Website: macys
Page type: delivery-shipping
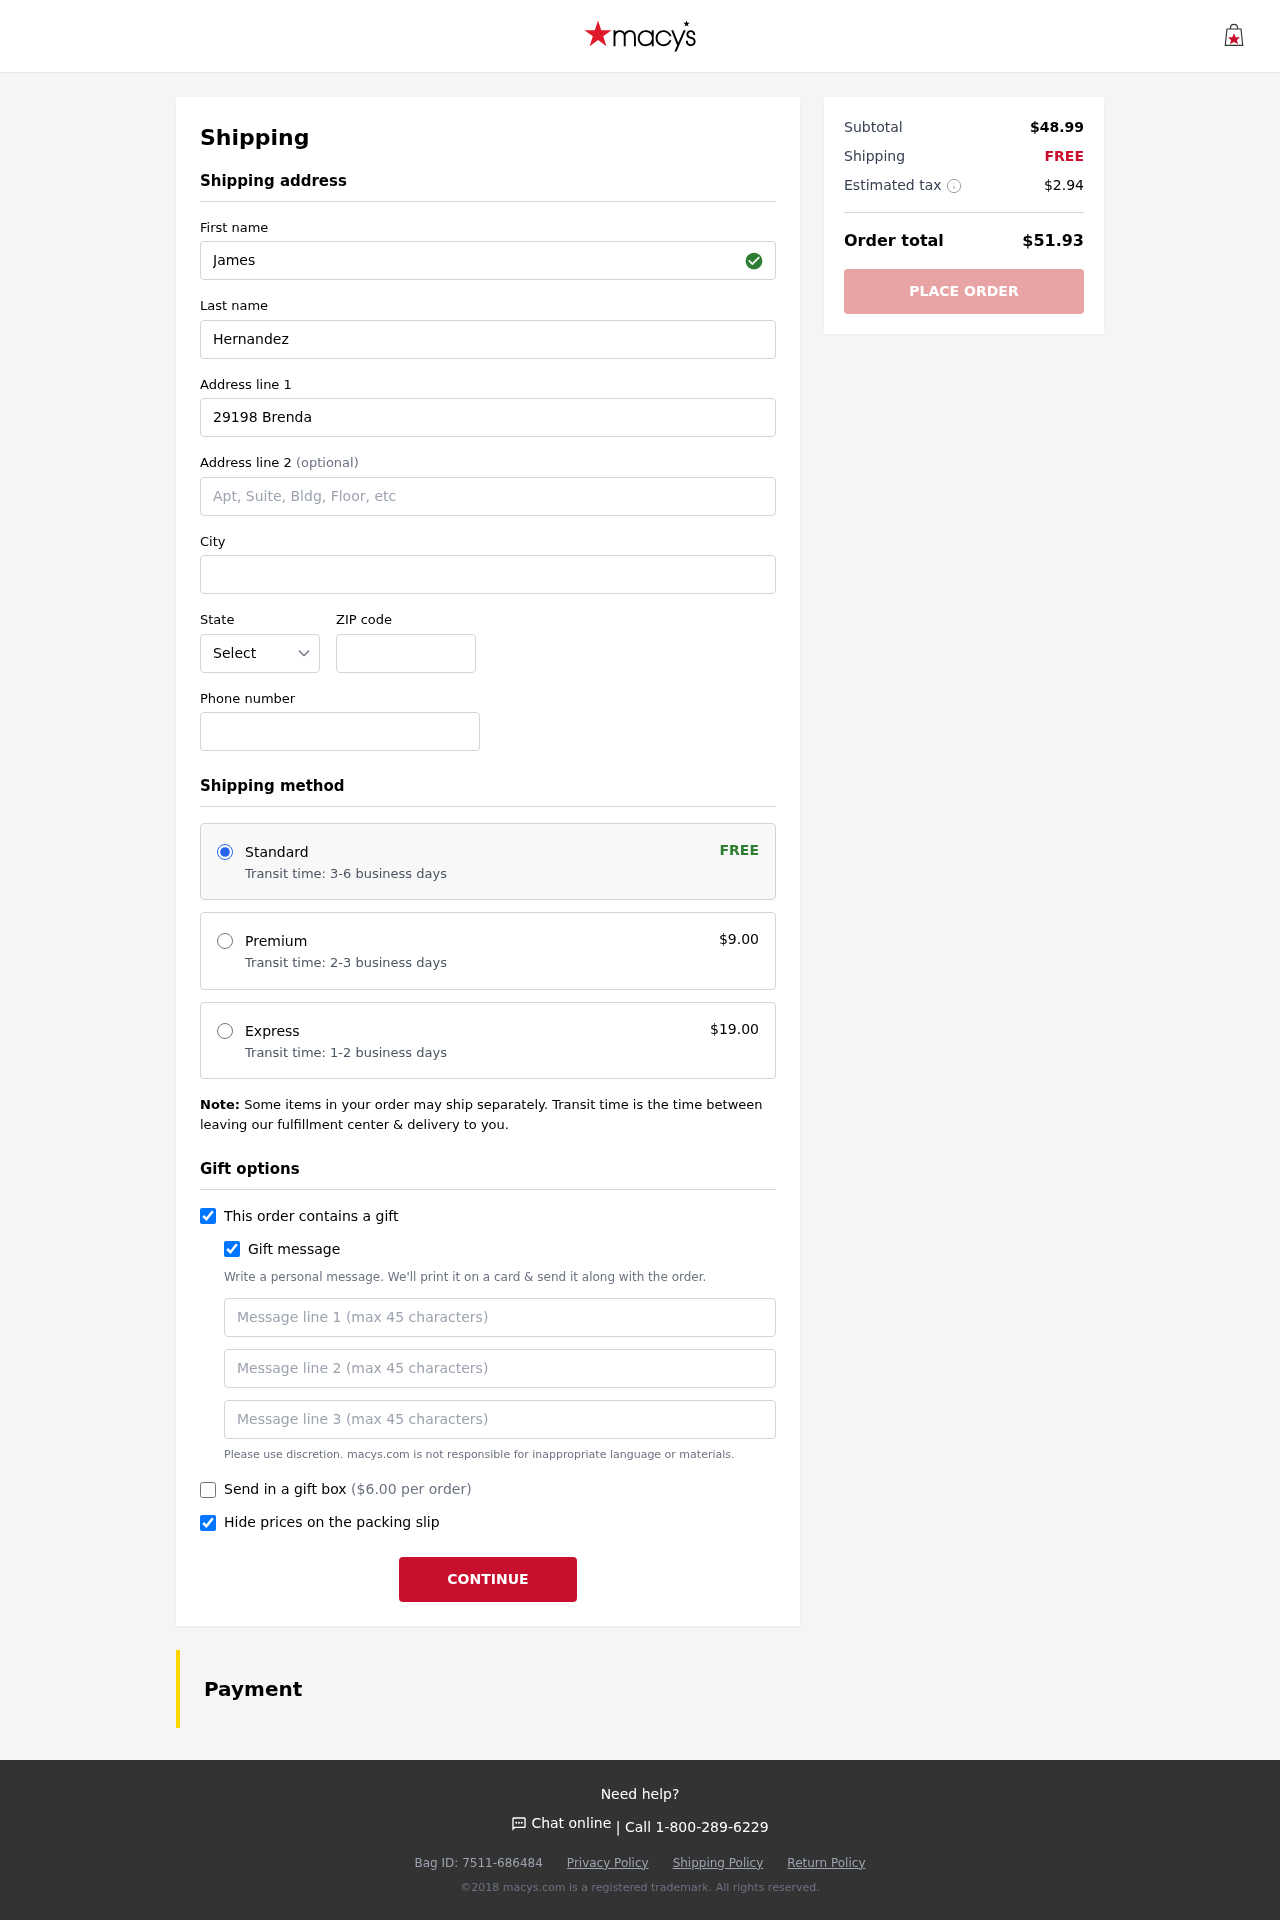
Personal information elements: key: PII_STATE_ABBR
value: UT
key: PII_FIRSTNAME
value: James
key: PII_LASTNAME
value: Hernandez
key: PII_STREET
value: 29198 Brenda Square Apt. 165
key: PII_STREET2
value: Apt. 740
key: PII_CITY
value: South Geneburgh
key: PII_POSTCODE
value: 57219
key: PII_PHONE
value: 3355467359
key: PII_GIFT_MESSAGE
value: Hey Bradley, I remembered how much you wanted a stylish pair of heels for those upcoming events, so I couldn't resist grabbing these for you! Can't wait to see you rock them. Enjoy!  James
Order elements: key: ORDER_SHIPPING_STANDARD
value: Transit time: 3-6 business days
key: ORDER_SHIPPING_COST
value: FREE
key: ORDER_SHIPPING_PREMIUM
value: Transit time: 2-3 business days
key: ORDER_SHIPPING_PREMIUM_PRICE
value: $9.00
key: ORDER_SHIPPING_EXPRESS
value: Transit time: 1-2 business days
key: ORDER_SHIPPING_EXPRESS_PRICE
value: $19.00
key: ORDER_GIFT_BOX_PRICE
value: ($6.00 per order)
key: ORDER_SUBTOTAL
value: $48.99
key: ORDER_SHIPPING_COST2
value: FREE
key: ORDER_TAX
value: $2.94
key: ORDER_TOTAL
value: $51.93